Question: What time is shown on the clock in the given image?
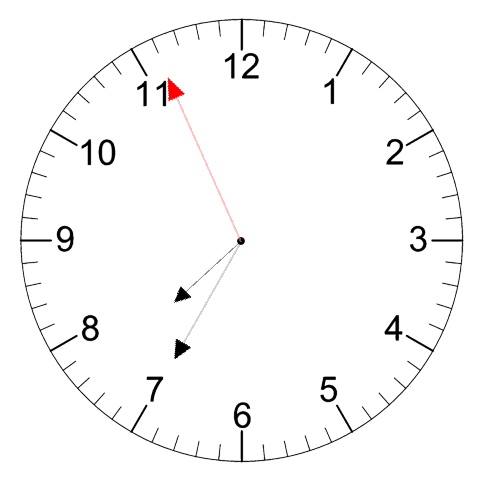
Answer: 07:34:56